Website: bh-photo
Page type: address-validator
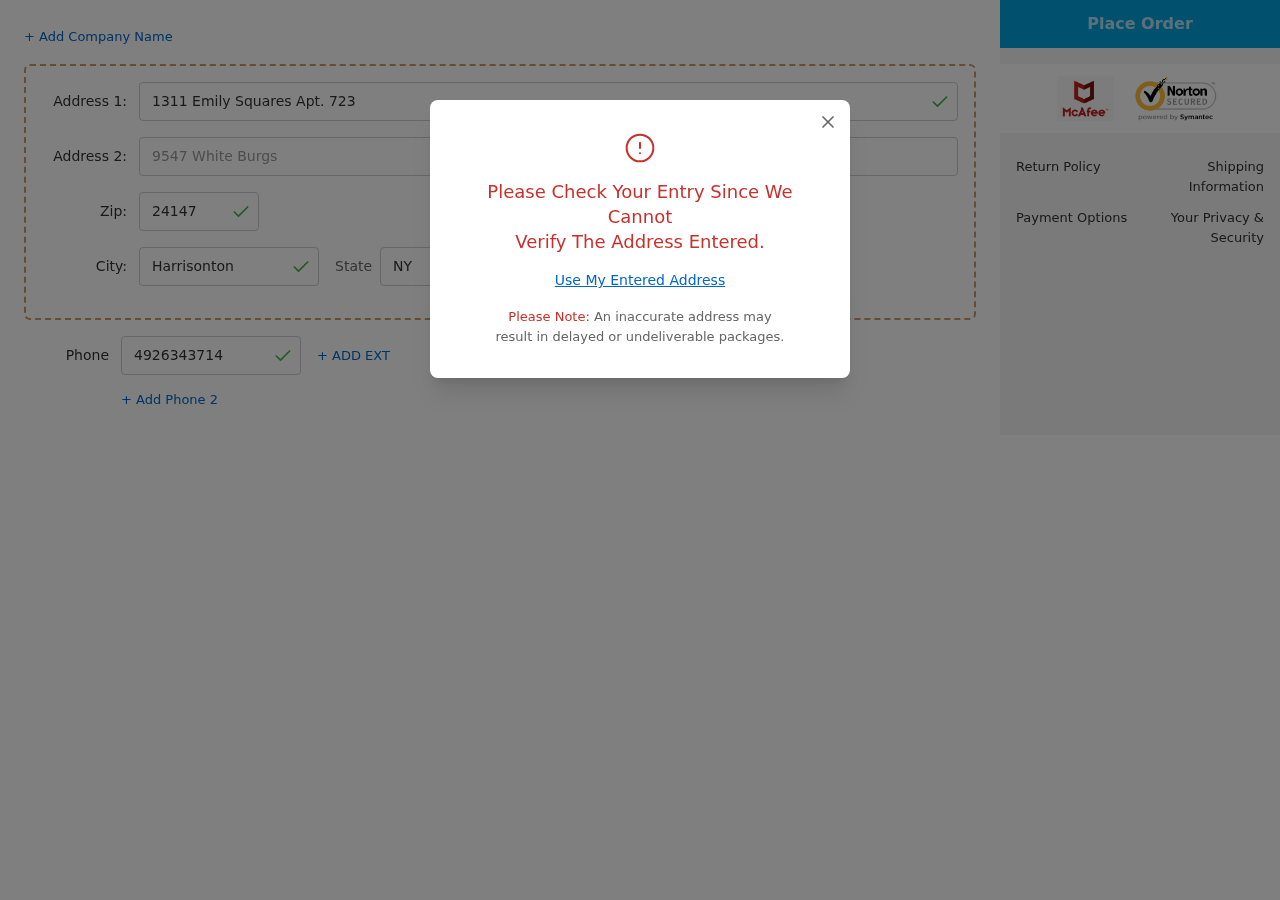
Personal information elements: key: PII_CITY
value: Harrisonton
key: PII_PHONE
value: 4926343714
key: PII_POSTCODE
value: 24147
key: PII_STATE_ABBR
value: NY
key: PII_STREET
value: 1311 Emily Squares Apt. 723
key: PII_STREET2
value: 9547 White Burgs